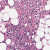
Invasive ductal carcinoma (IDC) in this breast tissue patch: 1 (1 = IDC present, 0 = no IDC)